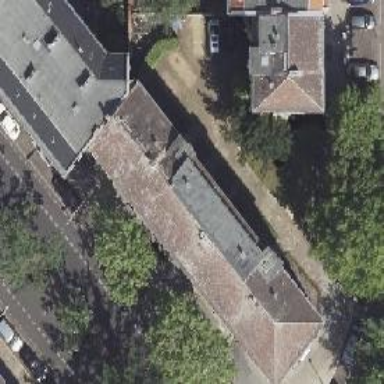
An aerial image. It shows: Hipped roof apartments building with tar paper roofing material.